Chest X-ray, PA view. Patient: 60 years old, sex F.
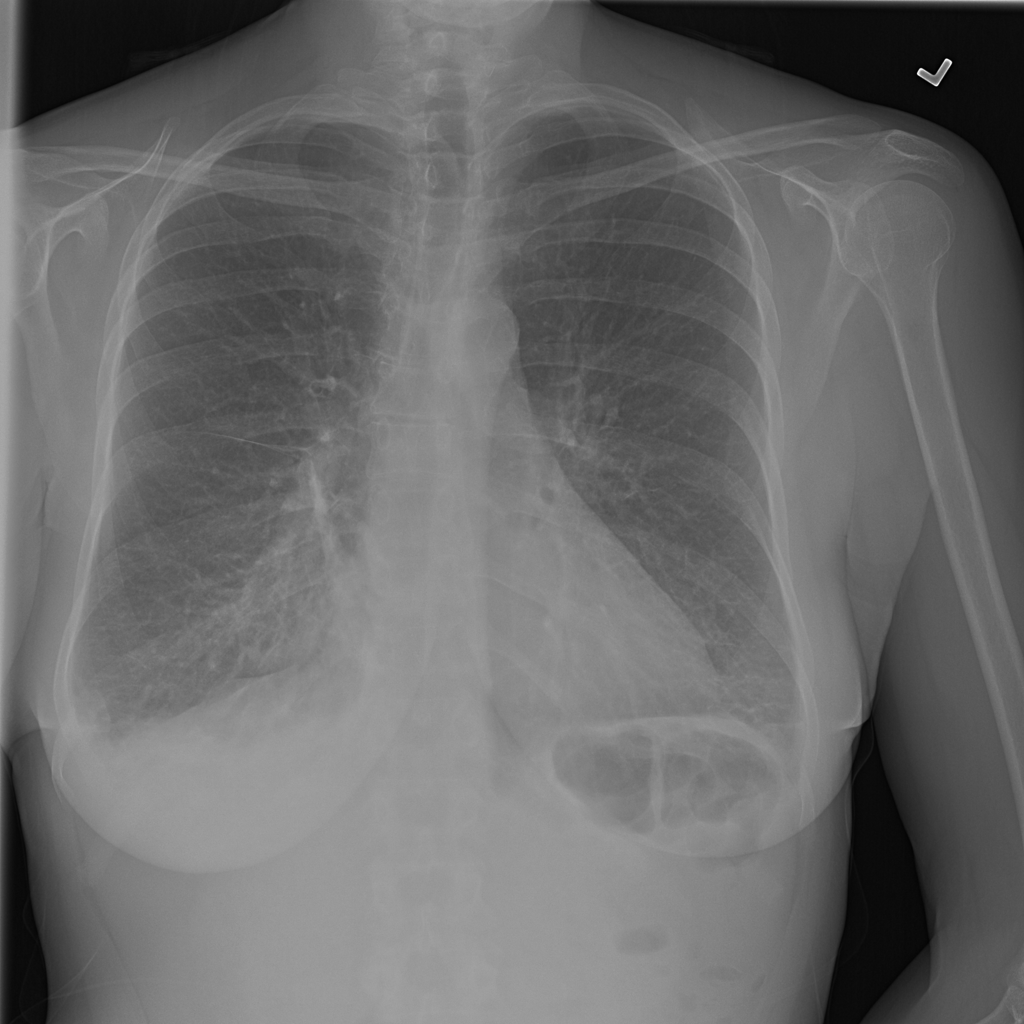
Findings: Atelectasis, Edema, Infiltration